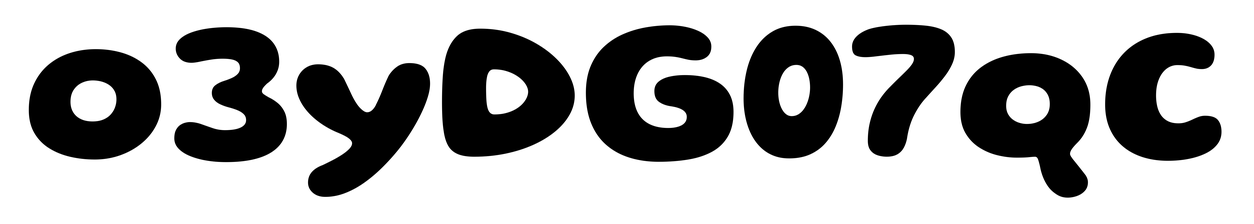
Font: Gluten_Bold